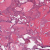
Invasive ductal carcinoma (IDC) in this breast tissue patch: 0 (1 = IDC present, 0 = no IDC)